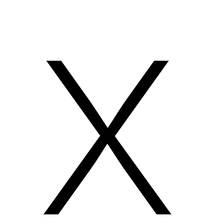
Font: Inter_ExtraLight